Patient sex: M
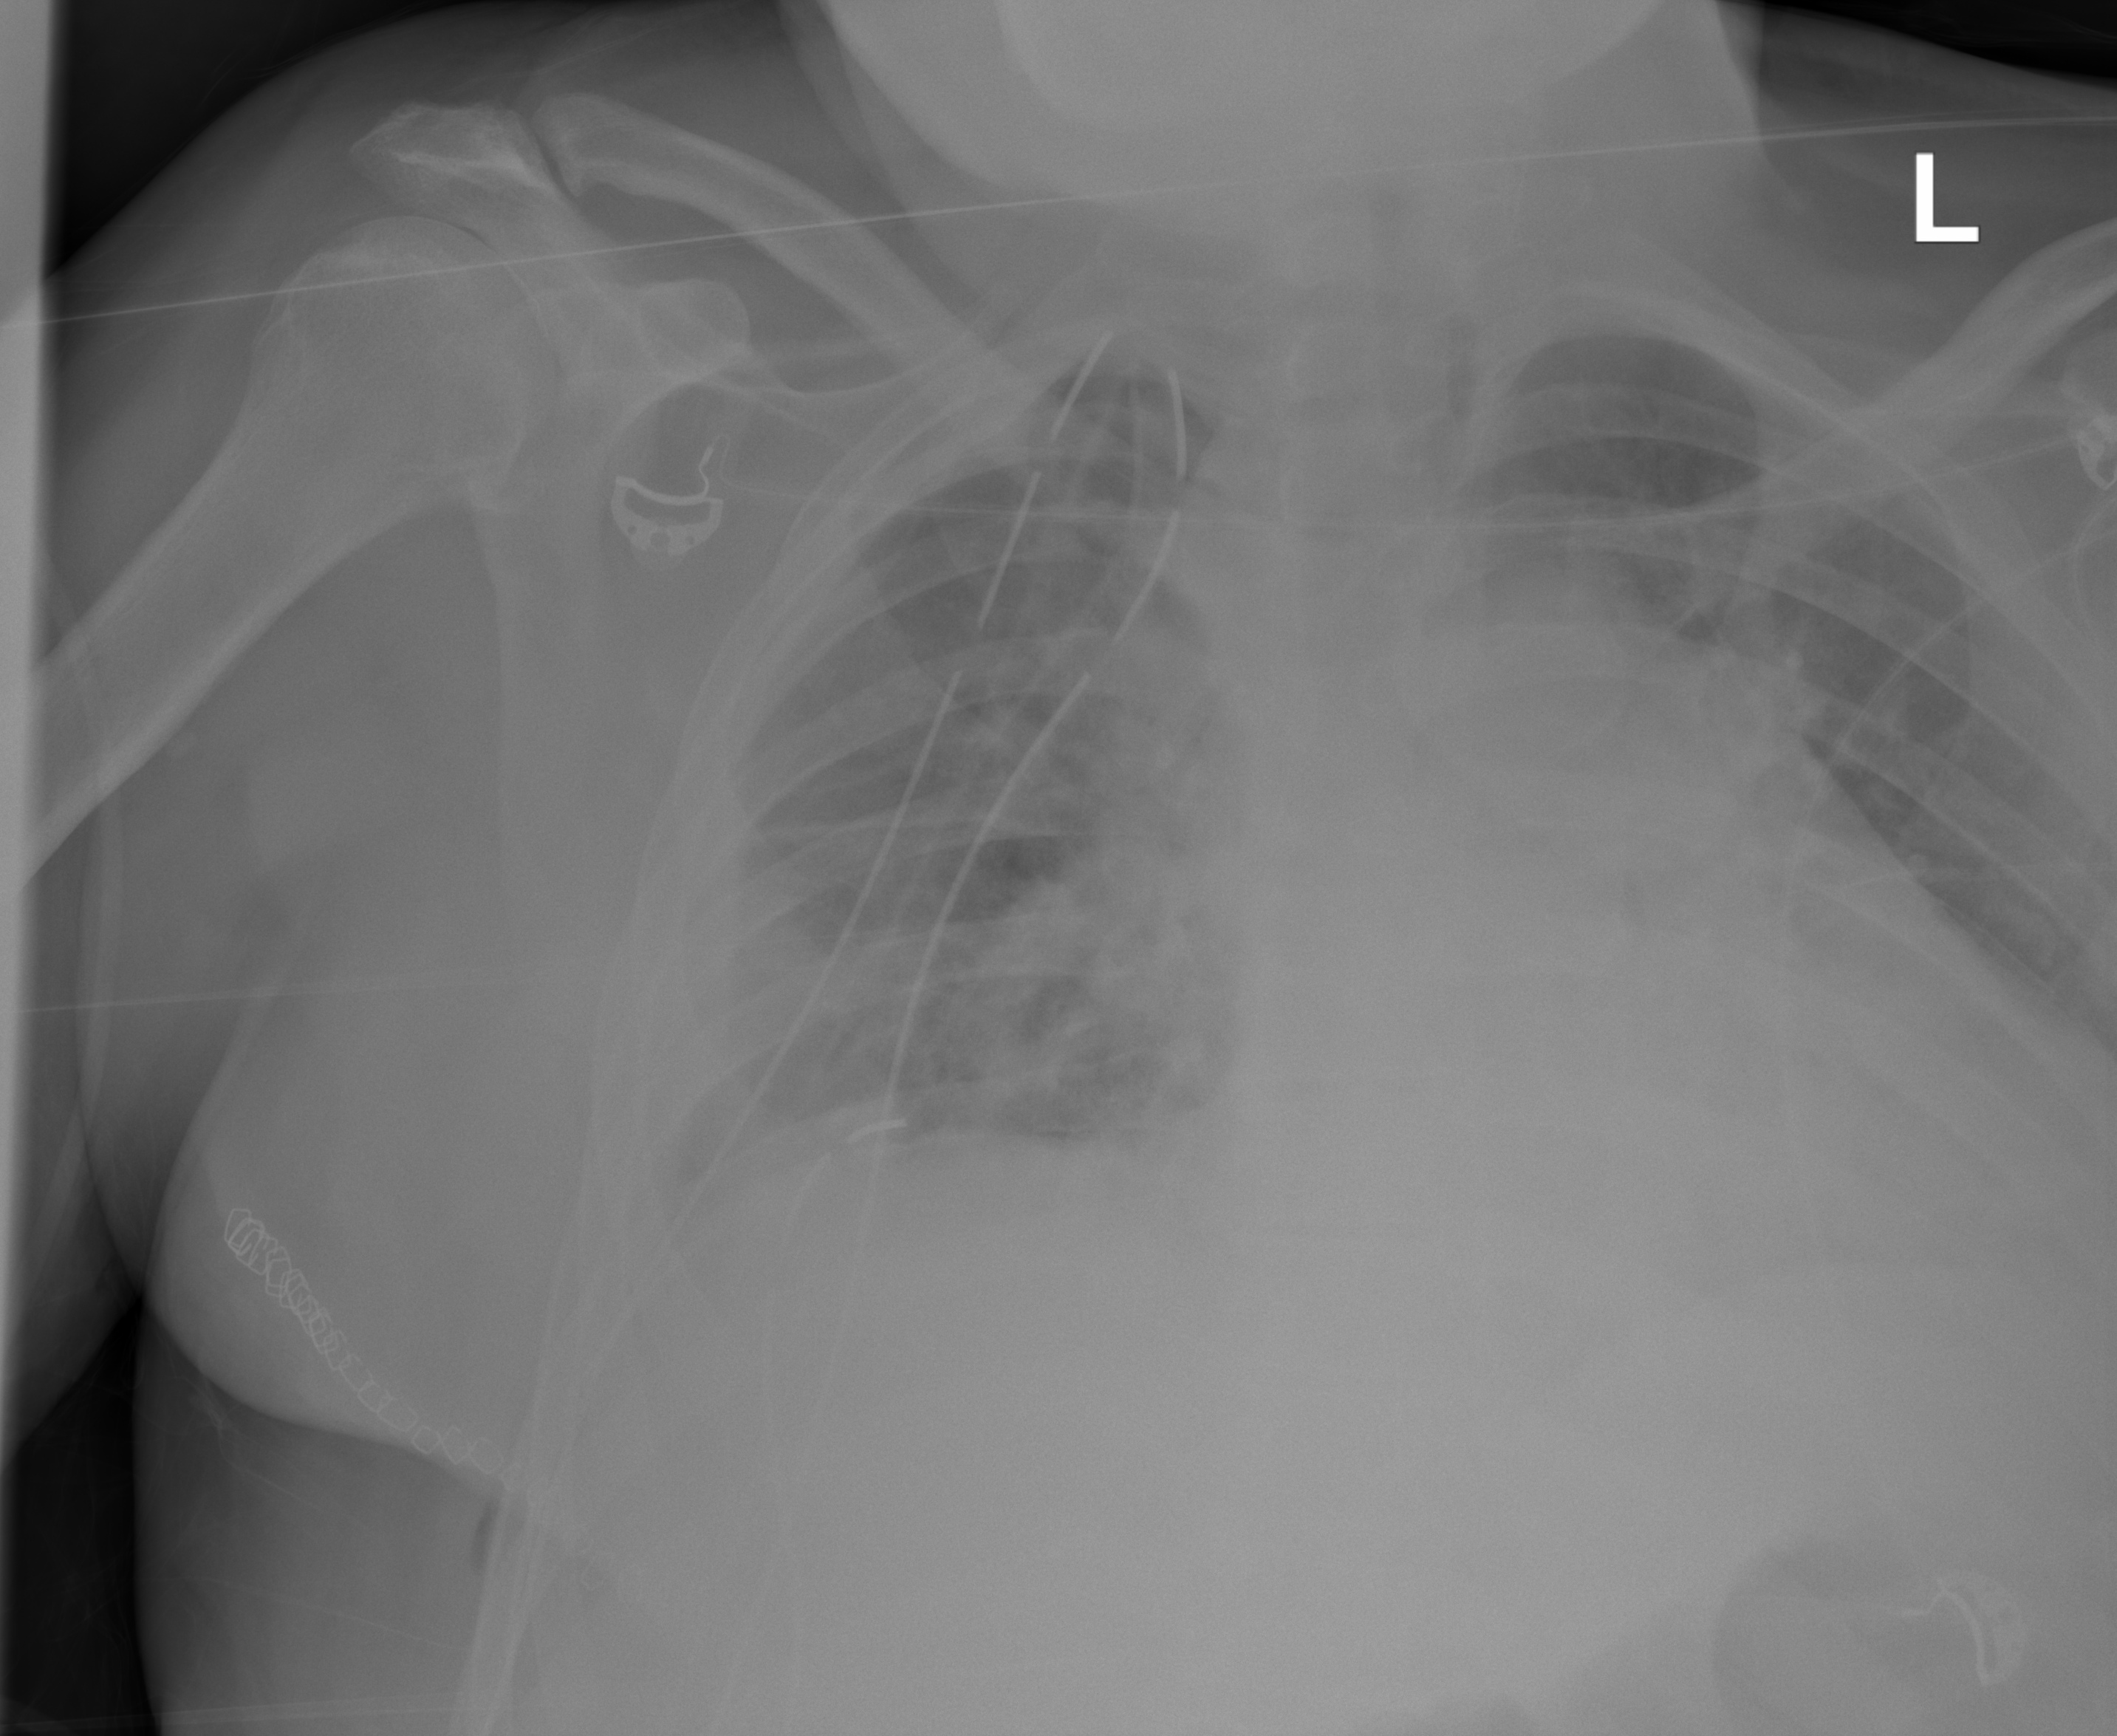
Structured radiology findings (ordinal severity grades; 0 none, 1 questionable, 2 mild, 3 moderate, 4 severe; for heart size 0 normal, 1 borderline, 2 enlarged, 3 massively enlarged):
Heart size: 0
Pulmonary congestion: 0
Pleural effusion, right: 0
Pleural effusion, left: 0
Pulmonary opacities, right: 2
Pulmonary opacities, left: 0
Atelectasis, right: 0
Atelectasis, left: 0